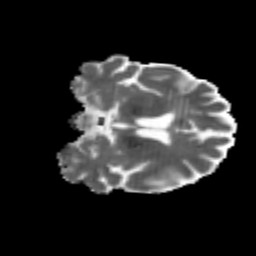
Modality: MD
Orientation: coronal
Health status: ill
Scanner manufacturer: siemens
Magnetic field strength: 3 T
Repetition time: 6.8 s
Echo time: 0.097 s